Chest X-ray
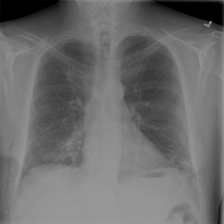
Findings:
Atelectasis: negative
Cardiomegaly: negative
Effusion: positive
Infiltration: negative
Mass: negative
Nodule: negative
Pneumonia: negative
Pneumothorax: negative
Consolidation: negative
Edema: negative
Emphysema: positive
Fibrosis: negative
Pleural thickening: negative
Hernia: negative